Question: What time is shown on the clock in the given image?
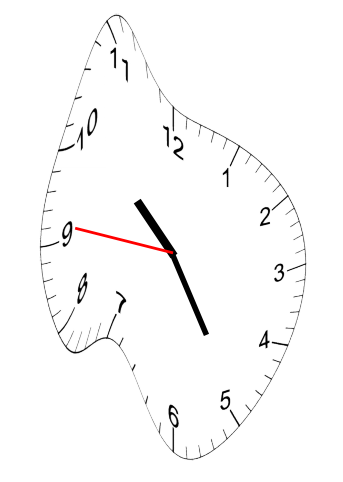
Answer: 10:24:46